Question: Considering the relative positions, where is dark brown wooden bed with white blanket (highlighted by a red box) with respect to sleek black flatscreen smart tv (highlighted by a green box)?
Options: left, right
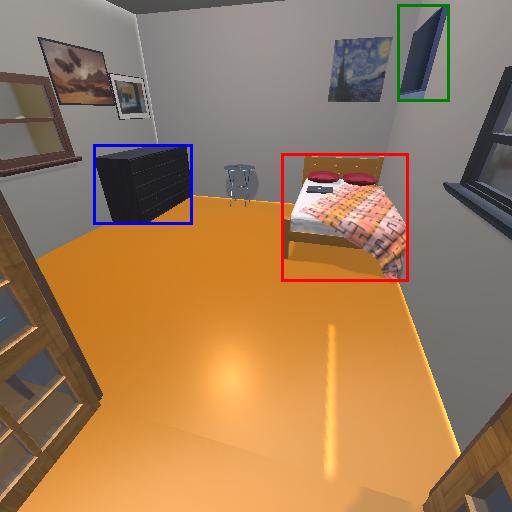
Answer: left